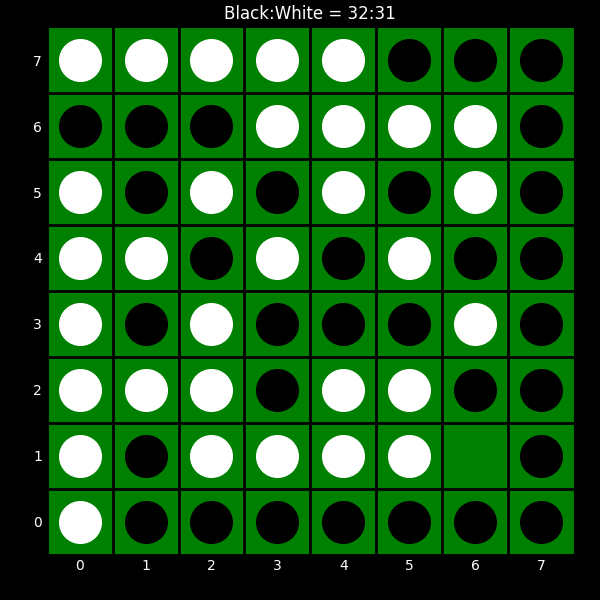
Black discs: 32
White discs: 31